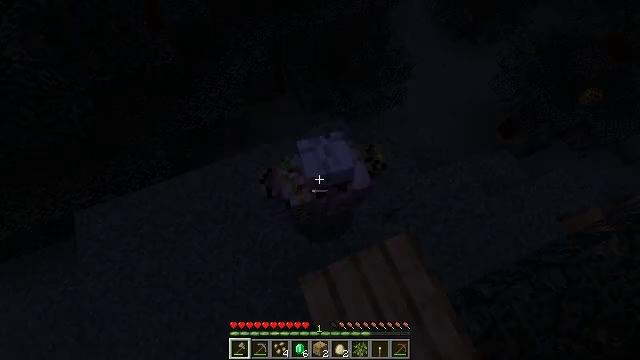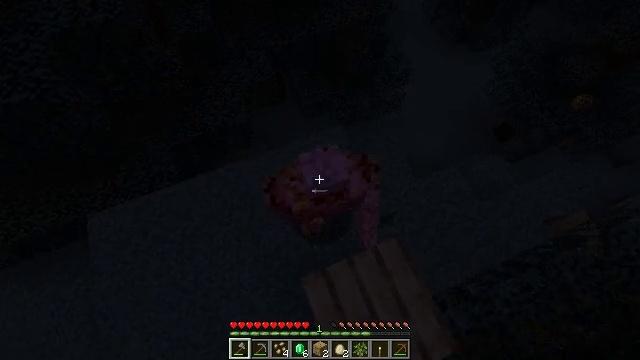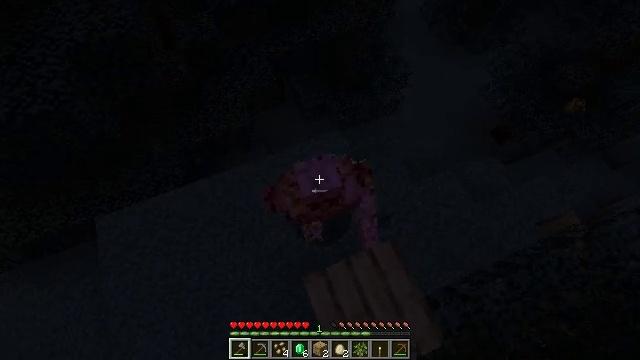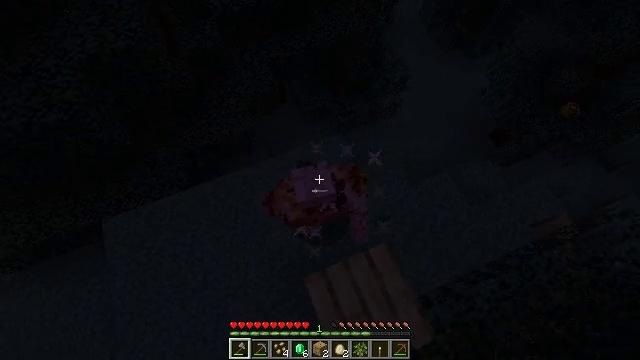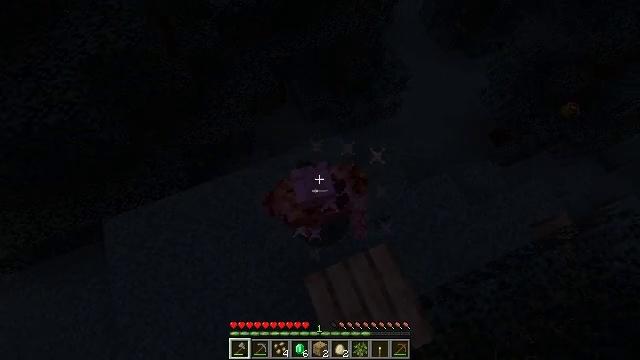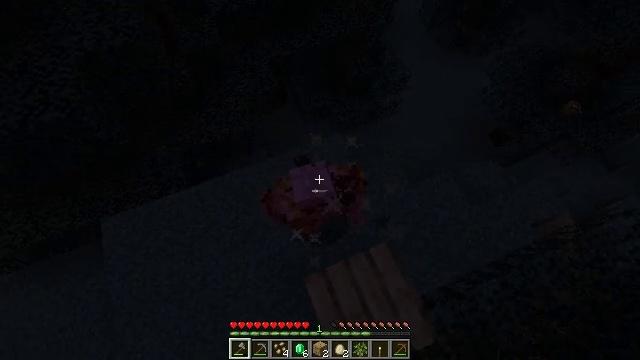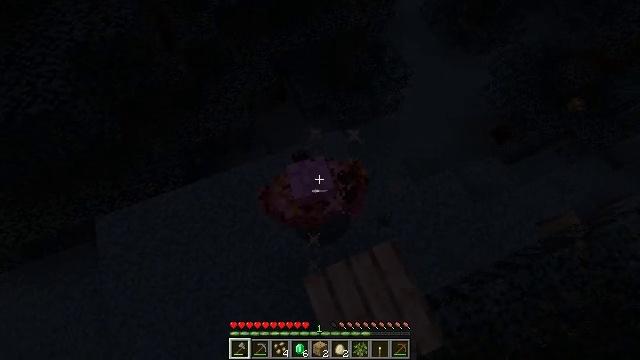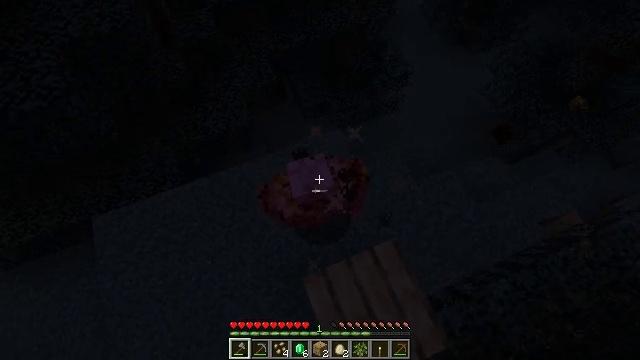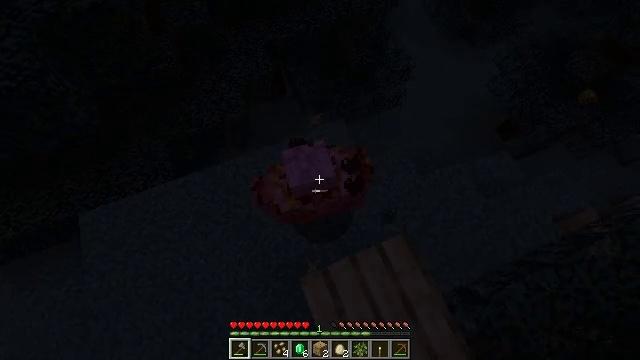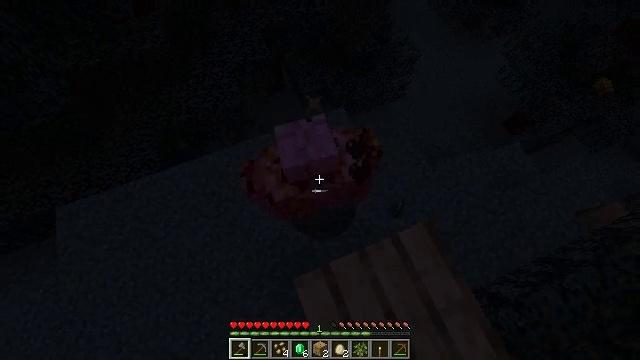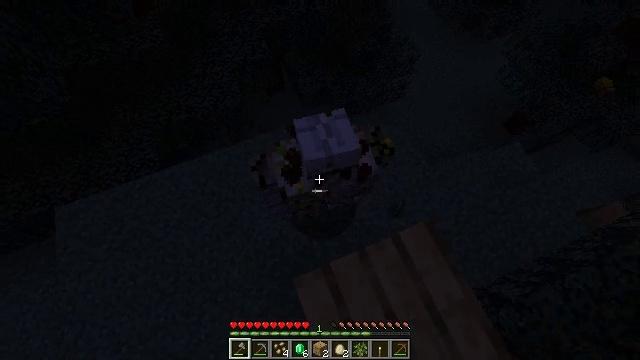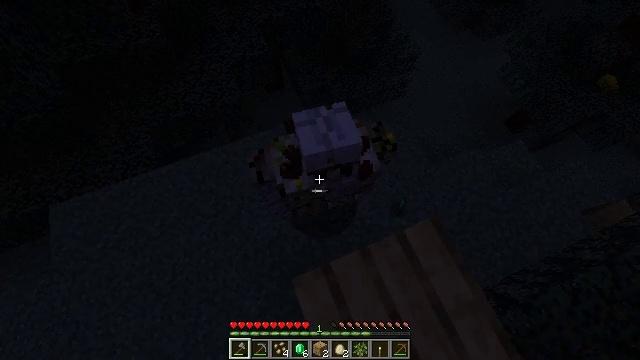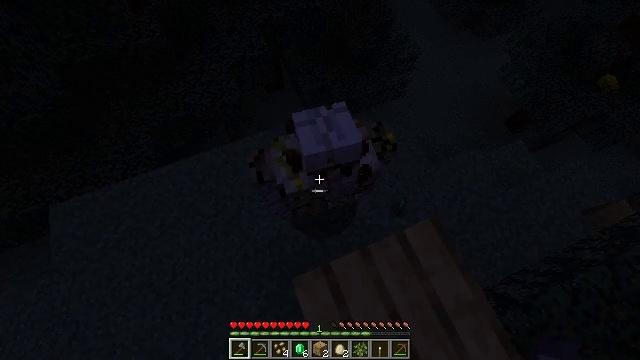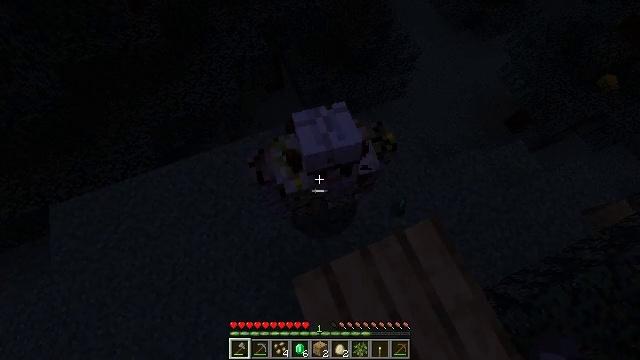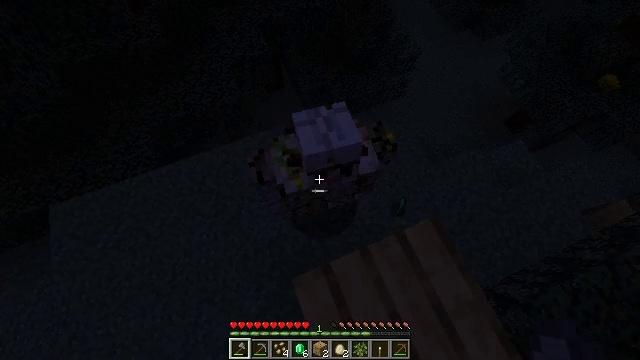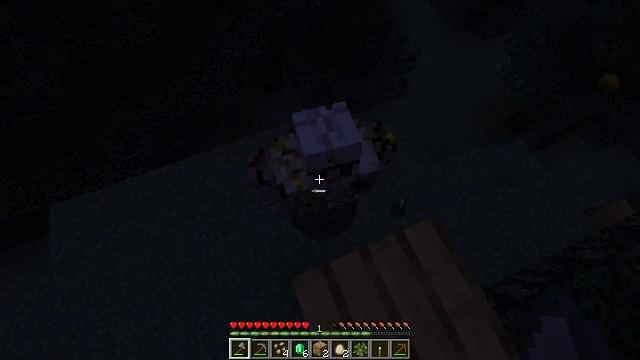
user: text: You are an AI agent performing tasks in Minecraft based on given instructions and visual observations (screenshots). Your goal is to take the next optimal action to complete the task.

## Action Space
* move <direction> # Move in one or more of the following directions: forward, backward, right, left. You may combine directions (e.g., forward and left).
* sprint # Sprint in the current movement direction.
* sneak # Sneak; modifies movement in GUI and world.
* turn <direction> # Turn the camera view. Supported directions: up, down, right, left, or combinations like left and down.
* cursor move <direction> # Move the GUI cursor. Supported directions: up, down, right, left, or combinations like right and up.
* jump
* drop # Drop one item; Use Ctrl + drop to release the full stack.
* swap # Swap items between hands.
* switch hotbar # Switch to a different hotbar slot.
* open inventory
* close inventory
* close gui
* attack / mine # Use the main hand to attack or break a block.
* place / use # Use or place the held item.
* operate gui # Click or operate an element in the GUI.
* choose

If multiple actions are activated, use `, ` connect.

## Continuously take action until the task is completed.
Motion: motion action
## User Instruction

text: Combat the iron golem.
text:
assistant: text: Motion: jump
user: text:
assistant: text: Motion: jump
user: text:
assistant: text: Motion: jump
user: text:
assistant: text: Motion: no_op
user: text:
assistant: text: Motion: no_op
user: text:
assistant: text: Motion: no_op
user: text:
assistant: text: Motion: no_op
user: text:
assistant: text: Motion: no_op
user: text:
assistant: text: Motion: no_op
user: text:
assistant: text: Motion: no_op
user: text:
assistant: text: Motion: no_op
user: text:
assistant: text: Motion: no_op
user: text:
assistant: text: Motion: no_op
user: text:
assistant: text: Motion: no_op
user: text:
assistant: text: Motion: no_op
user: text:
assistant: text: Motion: no_op
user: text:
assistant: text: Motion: no_op
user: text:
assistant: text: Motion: no_op
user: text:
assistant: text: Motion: no_op
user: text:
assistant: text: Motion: no_op
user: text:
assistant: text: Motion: no_op
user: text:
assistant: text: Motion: jump
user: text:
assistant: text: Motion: jump
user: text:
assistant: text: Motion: no_op
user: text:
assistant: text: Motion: no_op
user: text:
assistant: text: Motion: no_op
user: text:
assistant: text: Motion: no_op
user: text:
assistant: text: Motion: no_op
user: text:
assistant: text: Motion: no_op
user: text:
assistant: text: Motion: no_op